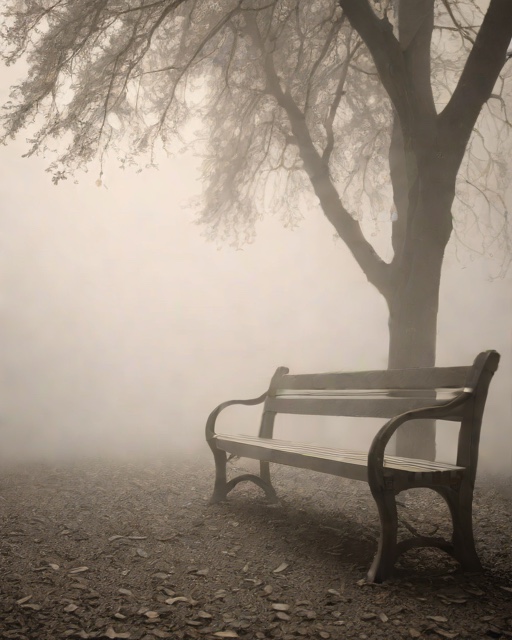
Category: Sympathy